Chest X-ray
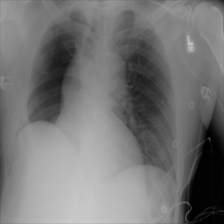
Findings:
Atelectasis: negative
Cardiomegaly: negative
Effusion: negative
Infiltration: negative
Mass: negative
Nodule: negative
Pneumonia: negative
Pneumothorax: negative
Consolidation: negative
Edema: negative
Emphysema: negative
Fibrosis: negative
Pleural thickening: negative
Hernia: negative